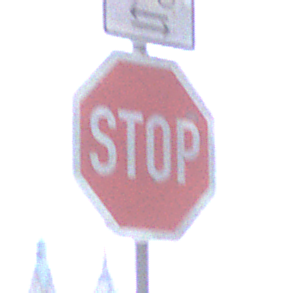
Verkehrszeichen: Stop
Zusatzzeichen oben: RichtungsangabeDurchPfeile9
Umgebung: Outdoor, Urban
Tageszeit: MorningAfternoon
Wetter: Overcast
Licht: Natural
Jahreszeit: NotSpecified
Kontrast: LowContrast